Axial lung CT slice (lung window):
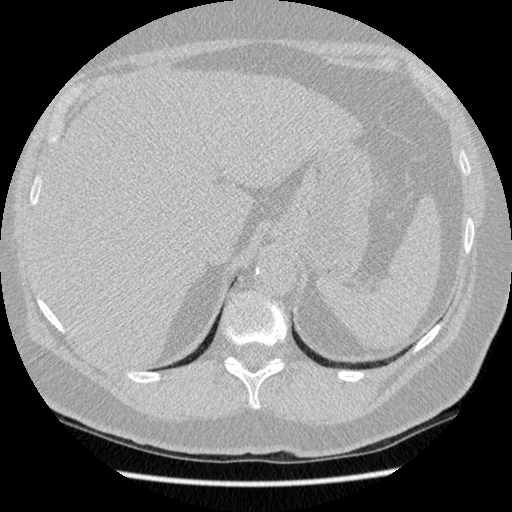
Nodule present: no